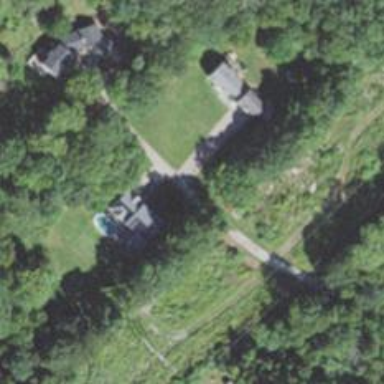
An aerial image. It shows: Residential driveway designated as service road.